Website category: restaurant
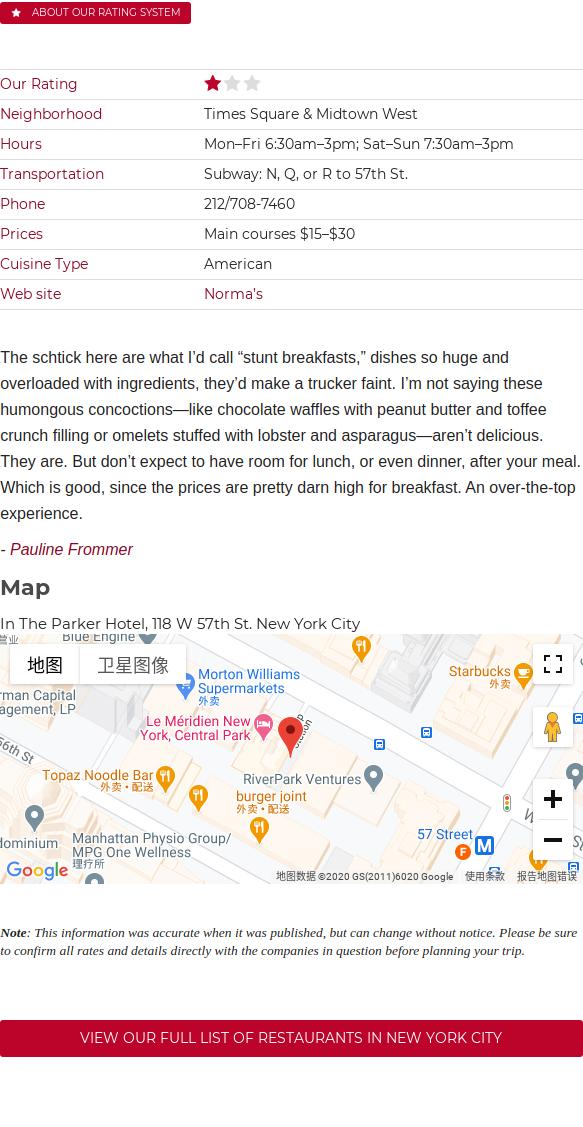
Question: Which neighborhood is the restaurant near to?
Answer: Times Square & Midtown West

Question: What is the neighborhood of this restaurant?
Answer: Times Square & Midtown West

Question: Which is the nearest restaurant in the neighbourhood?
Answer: Times Square & Midtown West

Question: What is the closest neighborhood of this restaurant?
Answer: Times Square & Midtown West

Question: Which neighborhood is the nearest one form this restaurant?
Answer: Times Square & Midtown West

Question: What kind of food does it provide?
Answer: American

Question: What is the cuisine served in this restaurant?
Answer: American

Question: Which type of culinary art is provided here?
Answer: American

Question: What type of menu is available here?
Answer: American

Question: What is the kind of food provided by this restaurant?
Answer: American

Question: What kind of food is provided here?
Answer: American

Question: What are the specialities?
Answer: American

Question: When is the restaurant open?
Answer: MonFri 6:30am3pm; SatSun 7:30am3pm

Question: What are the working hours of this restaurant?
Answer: MonFri 6:30am3pm; SatSun 7:30am3pm

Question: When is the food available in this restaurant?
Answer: MonFri 6:30am3pm; SatSun 7:30am3pm

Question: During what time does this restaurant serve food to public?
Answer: MonFri 6:30am3pm; SatSun 7:30am3pm

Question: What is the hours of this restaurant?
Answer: MonFri 6:30am3pm; SatSun 7:30am3pm

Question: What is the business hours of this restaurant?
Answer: MonFri 6:30am3pm; SatSun 7:30am3pm

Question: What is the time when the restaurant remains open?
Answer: MonFri 6:30am3pm; SatSun 7:30am3pm

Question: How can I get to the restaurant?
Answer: Subway: N, Q, or R to 57th St.

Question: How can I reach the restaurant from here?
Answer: Subway: N, Q, or R to 57th St.

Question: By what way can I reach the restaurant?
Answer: Subway: N, Q, or R to 57th St.

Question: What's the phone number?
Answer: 212/708-7460

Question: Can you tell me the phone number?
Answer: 212/708-7460

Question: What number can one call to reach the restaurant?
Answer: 212/708-7460

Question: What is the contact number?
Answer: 212/708-7460

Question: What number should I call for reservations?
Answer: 212/708-7460

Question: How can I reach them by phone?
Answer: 212/708-7460

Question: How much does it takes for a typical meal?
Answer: Main courses $15$30

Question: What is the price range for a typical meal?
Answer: Main courses $15$30

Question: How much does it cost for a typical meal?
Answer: Main courses $15$30

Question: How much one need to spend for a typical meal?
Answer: Main courses $15$30

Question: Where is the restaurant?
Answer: In The Parker Hotel, 118 W 57th St. New York City

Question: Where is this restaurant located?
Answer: In The Parker Hotel, 118 W 57th St. New York City

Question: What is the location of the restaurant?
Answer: In The Parker Hotel, 118 W 57th St. New York City

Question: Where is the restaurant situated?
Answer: In The Parker Hotel, 118 W 57th St. New York City

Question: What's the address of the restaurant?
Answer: In The Parker Hotel, 118 W 57th St. New York City

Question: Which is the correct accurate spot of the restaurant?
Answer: In The Parker Hotel, 118 W 57th St. New York City

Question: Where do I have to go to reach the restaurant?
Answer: In The Parker Hotel, 118 W 57th St. New York City